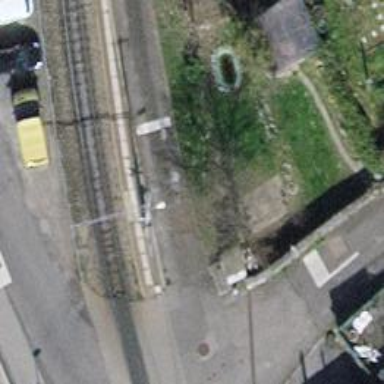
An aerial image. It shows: Railway halt.